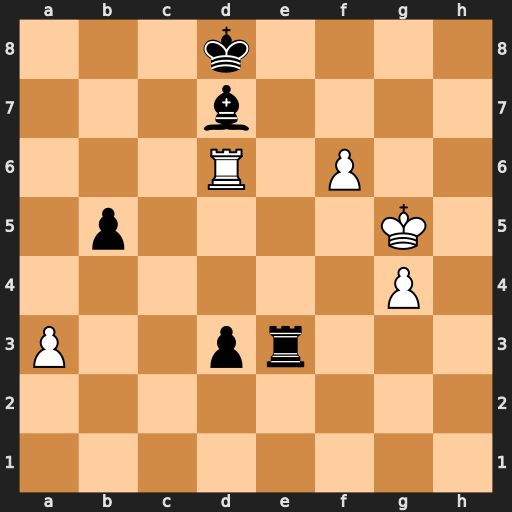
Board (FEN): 3k4/3b4/3R1P2/1p4K1/6P1/P2pr3/8/8
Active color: w
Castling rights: -
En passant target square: -
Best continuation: f7 Ke7 Rxd7+ Kxd7 f8=Q